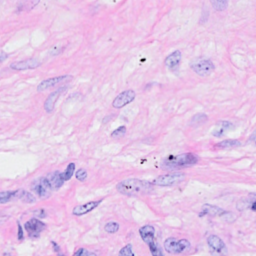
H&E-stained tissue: Breast